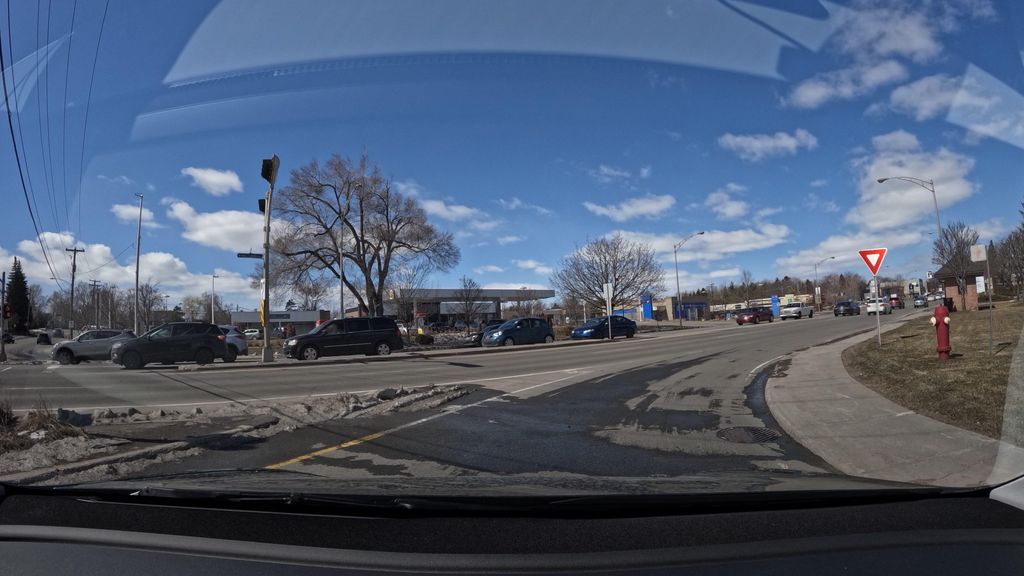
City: montreal